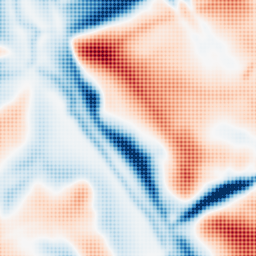
Category: multiscale
Decomposition family: dog
Decomposition parameters: sigma_low: 3
sigma_high: 20
Upsampling method: sinc_hamming
Upsampling parameters: scale: 8
kernel_size: 8
Upsampling scale: 8